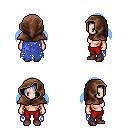
a pixel art fantasy rpg character, female body template, human, light skin, blue tattered cape, red pants, white cyan twin-tailed hairstyle, cloth hood, maroon shoes, four views (front, back, left, right), 2x2 character sprite sheet, small pixel art, hard edges, no anti-aliasing